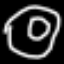
Label: donut